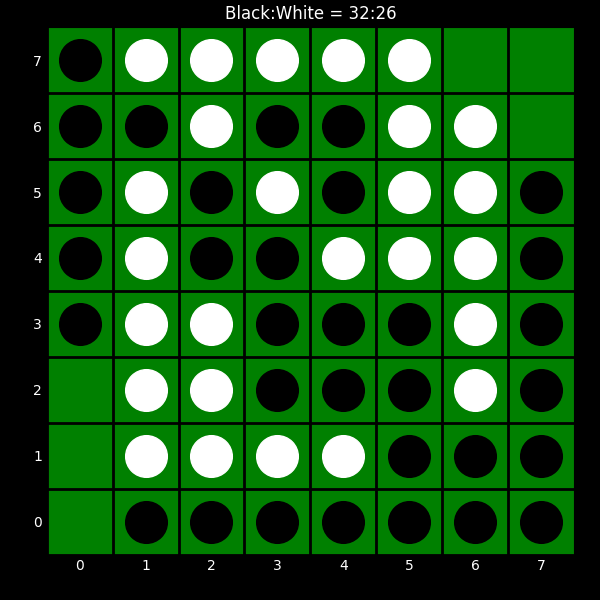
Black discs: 32
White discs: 26